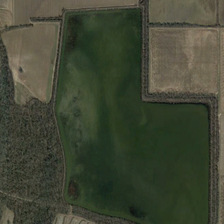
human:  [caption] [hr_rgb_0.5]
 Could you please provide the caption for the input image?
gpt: several pieces of farmlands and some green trees are around a pond .

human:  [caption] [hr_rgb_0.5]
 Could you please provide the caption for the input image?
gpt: several pieces of farmlands and some green trees are around a pond .

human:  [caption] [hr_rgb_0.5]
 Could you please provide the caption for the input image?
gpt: several pieces of farmlands and some green trees are around a pond .

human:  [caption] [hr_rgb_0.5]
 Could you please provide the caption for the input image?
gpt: several pieces of farmlands and some green trees are around a pond .

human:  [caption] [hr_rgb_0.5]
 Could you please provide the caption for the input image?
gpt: several pieces of farmlands and some green trees are around a pond .